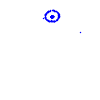
Particle: proton